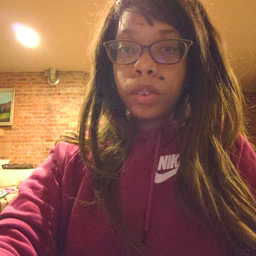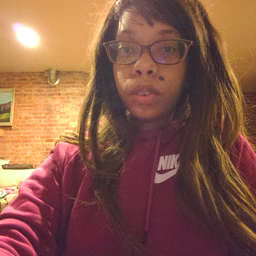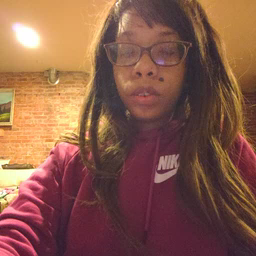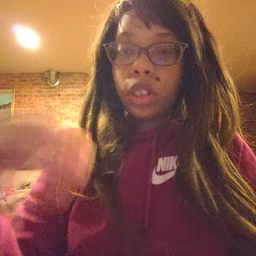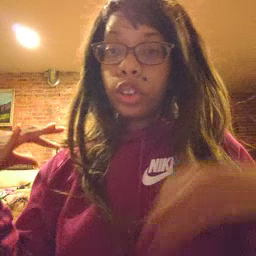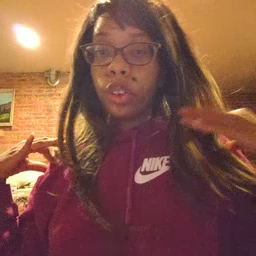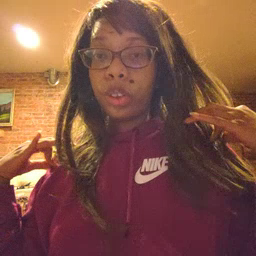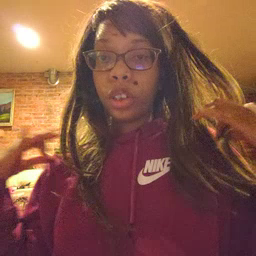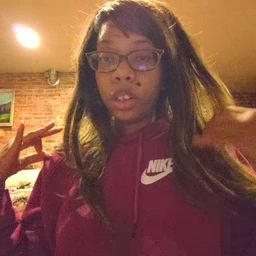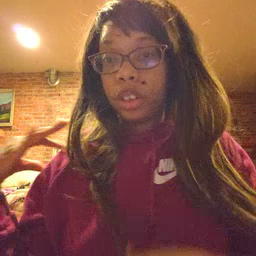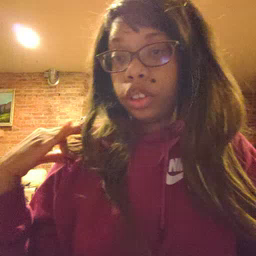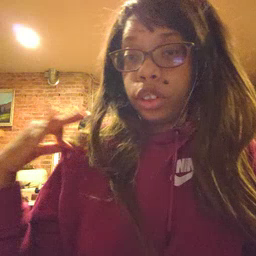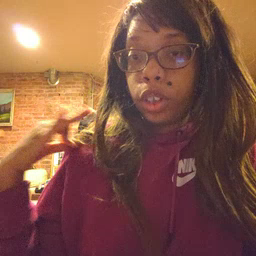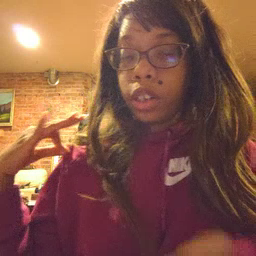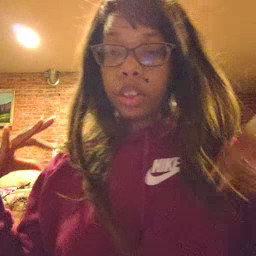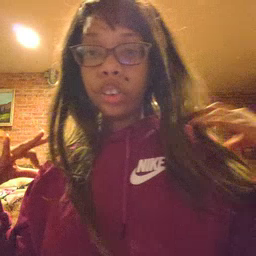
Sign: shirt